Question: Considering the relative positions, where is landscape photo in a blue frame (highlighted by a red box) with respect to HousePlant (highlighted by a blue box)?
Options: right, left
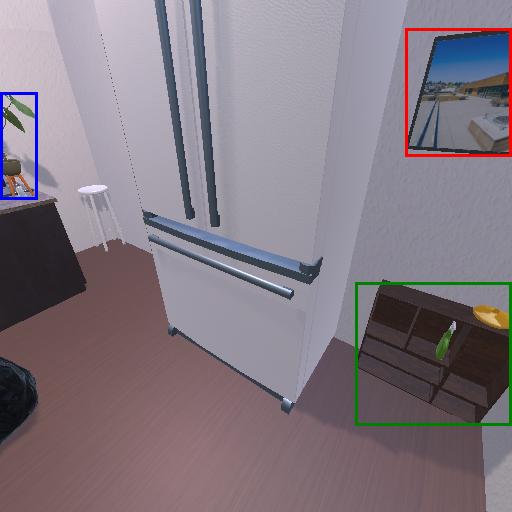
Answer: right